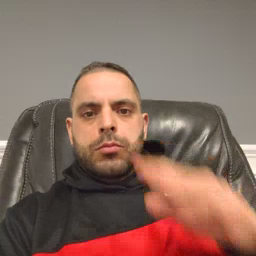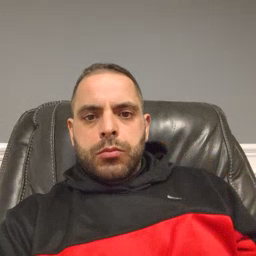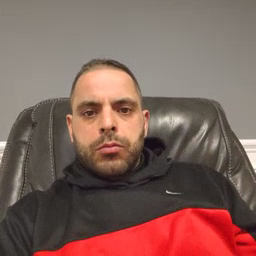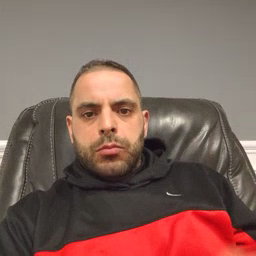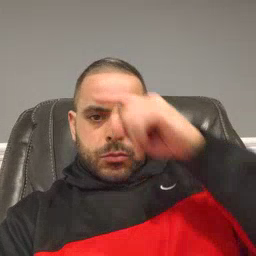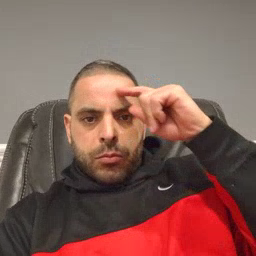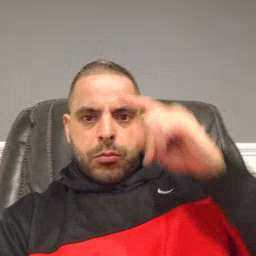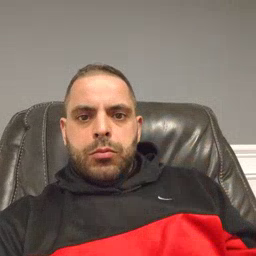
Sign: black